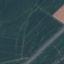
Land use / land cover class: Highway